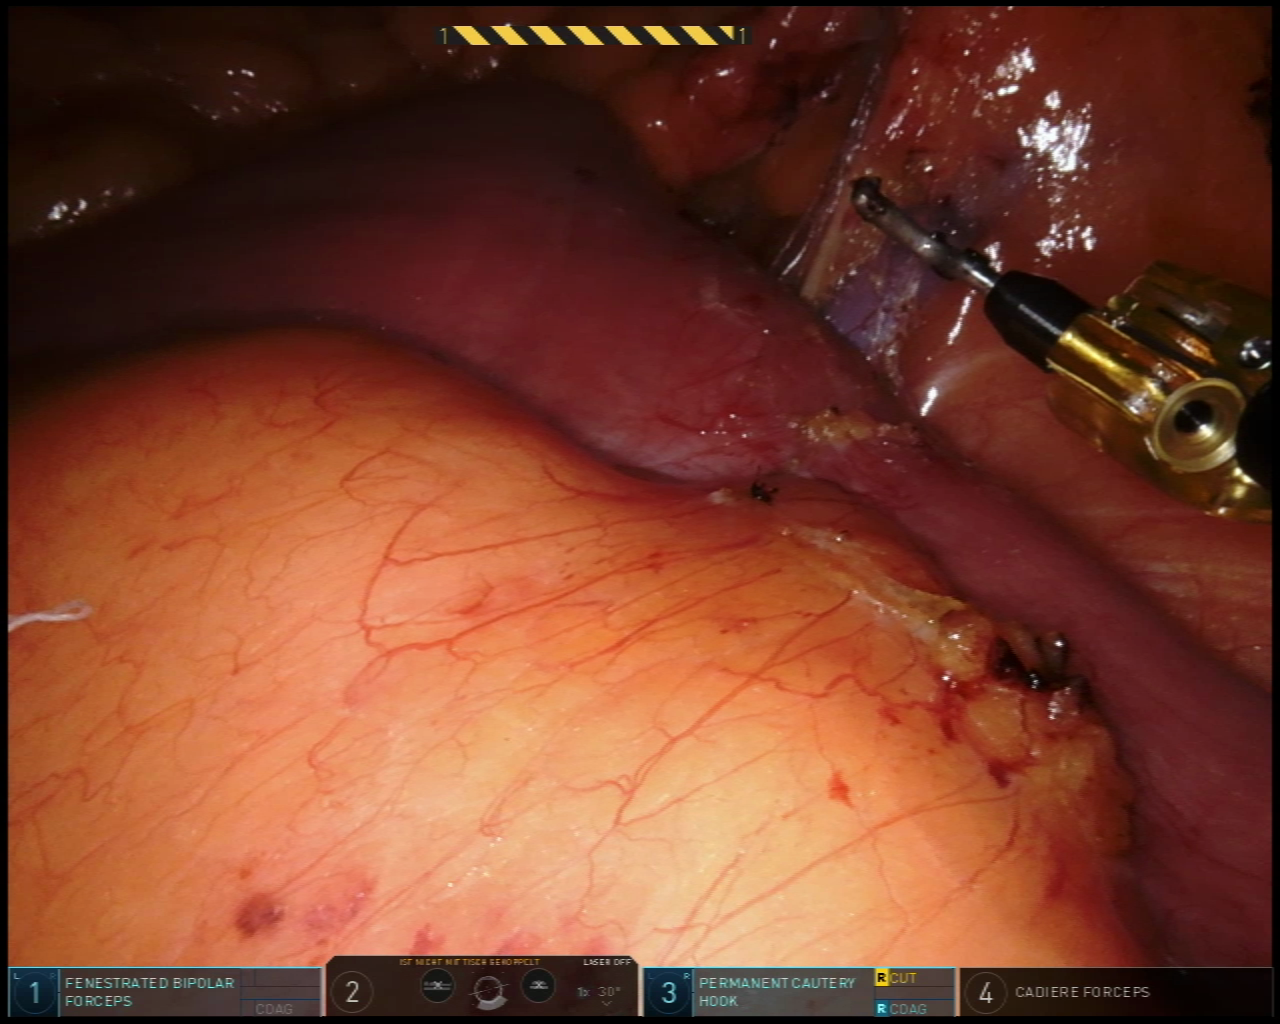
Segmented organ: intestinal_veins
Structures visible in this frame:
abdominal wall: no
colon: yes
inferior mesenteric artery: no
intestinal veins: yes
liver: no
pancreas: no
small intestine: no
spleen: no
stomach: no
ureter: no
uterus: no
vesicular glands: no